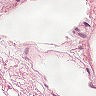
Metastatic tissue present: no